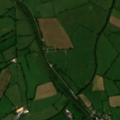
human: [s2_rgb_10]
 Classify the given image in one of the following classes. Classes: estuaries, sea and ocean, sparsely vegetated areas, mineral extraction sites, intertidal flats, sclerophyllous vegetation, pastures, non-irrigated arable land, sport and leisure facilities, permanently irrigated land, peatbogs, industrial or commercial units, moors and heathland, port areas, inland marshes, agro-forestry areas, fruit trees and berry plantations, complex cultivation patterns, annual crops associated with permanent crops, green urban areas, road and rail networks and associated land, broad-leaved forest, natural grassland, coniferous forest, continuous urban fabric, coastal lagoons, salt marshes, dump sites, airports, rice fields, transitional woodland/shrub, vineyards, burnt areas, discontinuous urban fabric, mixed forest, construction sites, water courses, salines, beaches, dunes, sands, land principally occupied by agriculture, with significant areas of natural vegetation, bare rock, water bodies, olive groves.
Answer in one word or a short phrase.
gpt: pastures